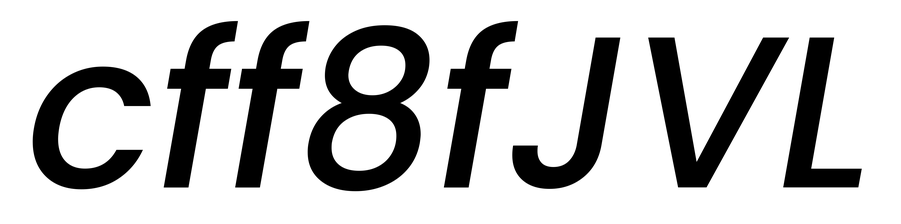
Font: Poppins-MediumItalic